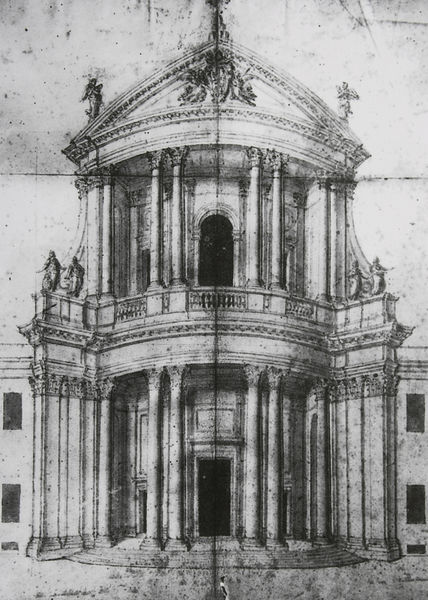
Titel: Entwurf für die Fassade von S. Maria in Campitelli
Künstler: Carlo Rainaldi
Standort: Rom
Institution: Convent von S. Maria in Campitelli
Schlagwörter: flügel, weiß, fenster, grau, marmor, pfeiler, schwarz, skizze, säule, säulen, tür, zeichnung, dach, gebäude, haus, hochformat, wand, architektur, barock, falten, rahmen, sockel, stein, brüstung, gitter, kirche, figur, theater, front, rokoko, rund, stock, turm, engel, skulptur, schwung, balkon, relief, papier, ansicht, fassade, italien, perspektive, türen, giebel, empore, pilaster, figuren, rundbogen, kuppel, treppe, treppen, vorsprung, detail, symmetrie, stuck, geländer, stufen, plastik, tor, halle, eingang, kolonnade, umgang, offen, stockwerk, balustrade, kohle, schwarzweiss, bleistift, entwurf, stift, kapitelle, rom, kapitell, halbrund, fries, dreiecksgiebel, giebelfigur, portal, wappen, doppelsäulen, skulpturen, frontalansicht, statuen, portikus, kapelle, ballustrade, tempel, rundtempel, tholos, konkav, konvex, korinthisch, bau, acht, gebälk, gibel, bauplastik, aufriss, tympanon, bauplan, zentralbau, zweigeschossig, rotunde, gesimse, tempietto, säulenumgang, balluster, andrea, baustil, pietro da cortona, baluster, balustraden, bildfeld, verkröpft, faltspur, korinthische säulen, sant, ausschwingen, einschwingen, supraposition, szenographisch, theater sacrum, vries, forntal